Interaction volume radius: 10 \u00c5
Interaction volume height: 10 \u00c5
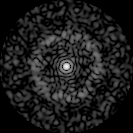
Disorder parameter: 0.8134